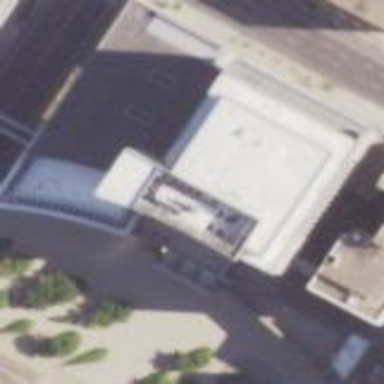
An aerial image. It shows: Courthouse building.